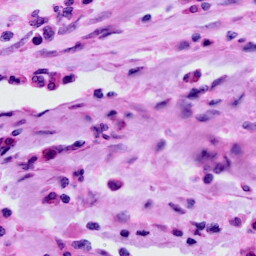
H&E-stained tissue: Cervix